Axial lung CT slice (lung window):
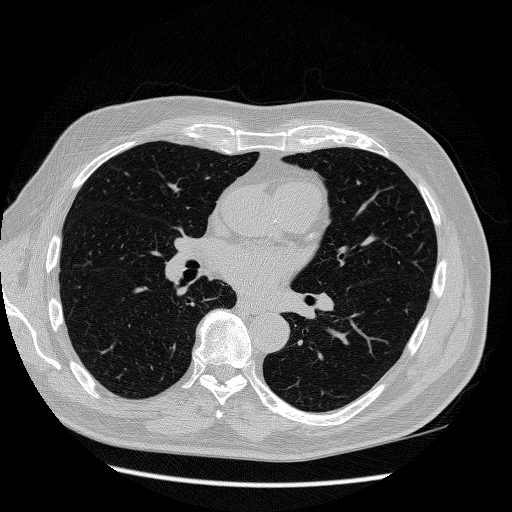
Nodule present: no